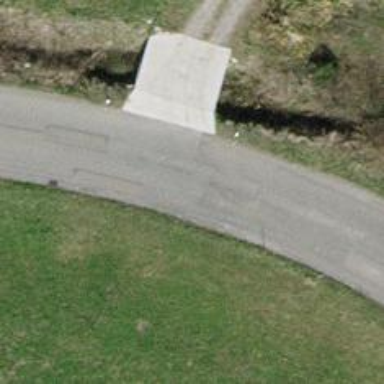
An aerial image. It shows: Concrete track road with bridge. The track is of grade1.